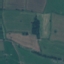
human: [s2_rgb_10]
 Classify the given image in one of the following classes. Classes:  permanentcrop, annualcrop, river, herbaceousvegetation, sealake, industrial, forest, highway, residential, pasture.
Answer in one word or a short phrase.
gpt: Pasture